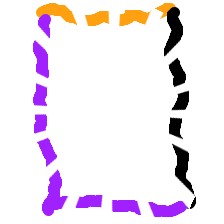
Shape: rectangle